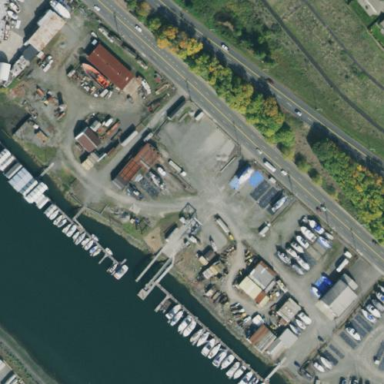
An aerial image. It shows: Industrial area.